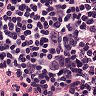
Metastatic tissue present: no